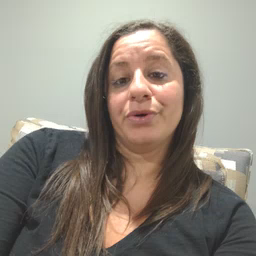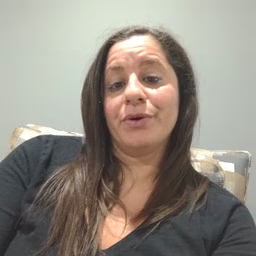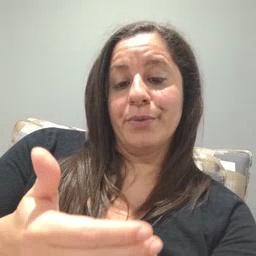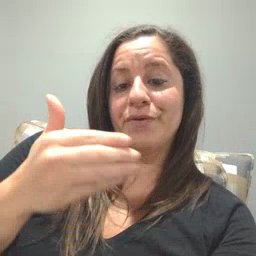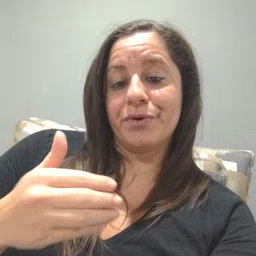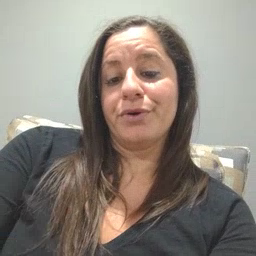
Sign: before